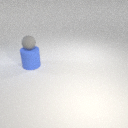
small gray rubber sphere above large blue rubber cylinder